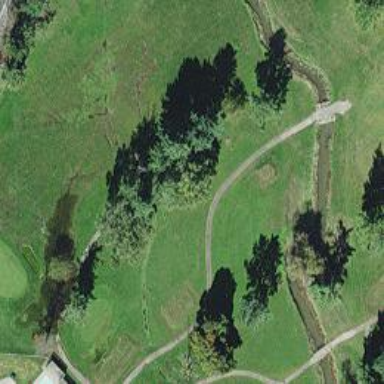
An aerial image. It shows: Path for both roads and golfers.